Field crop: tomato
Growth stage: 1
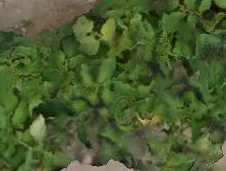
Species: tomato